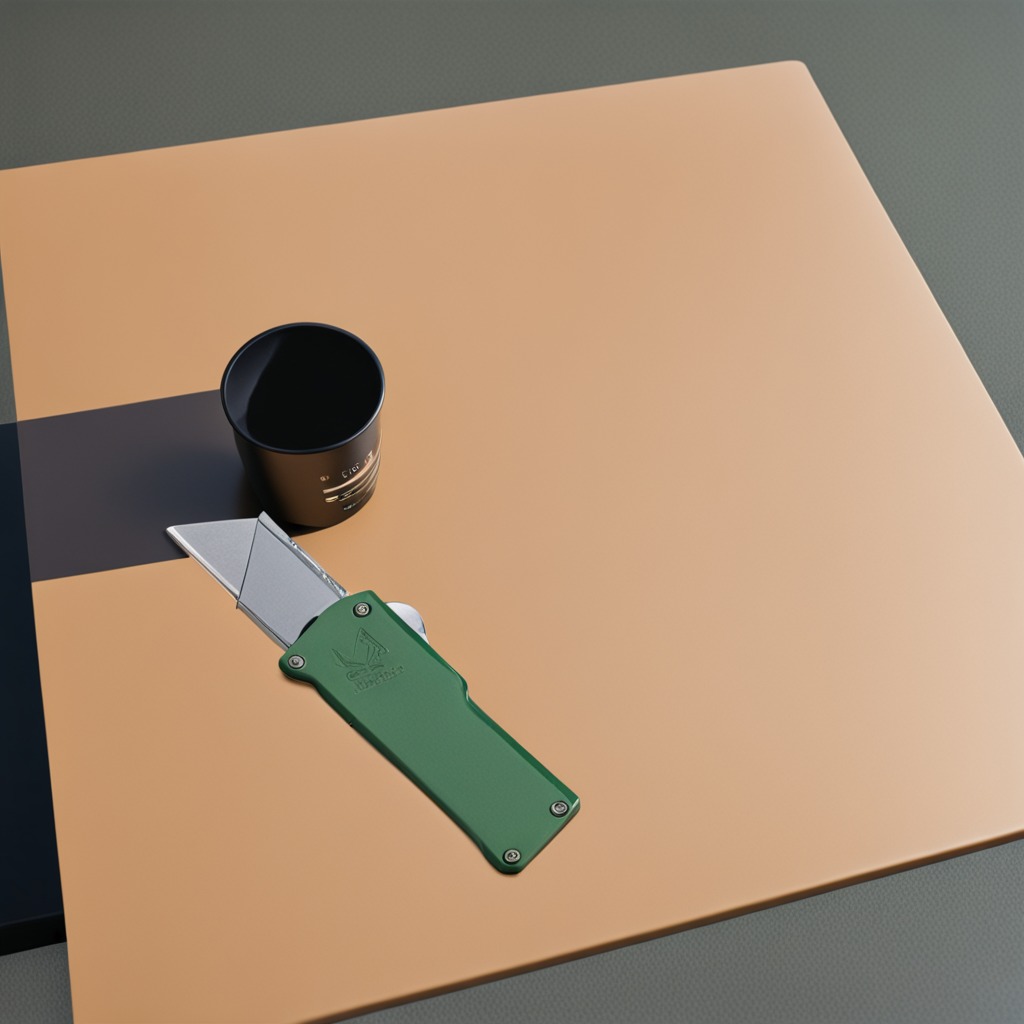
A utility knife lies on the textured surface of the clean utility table.